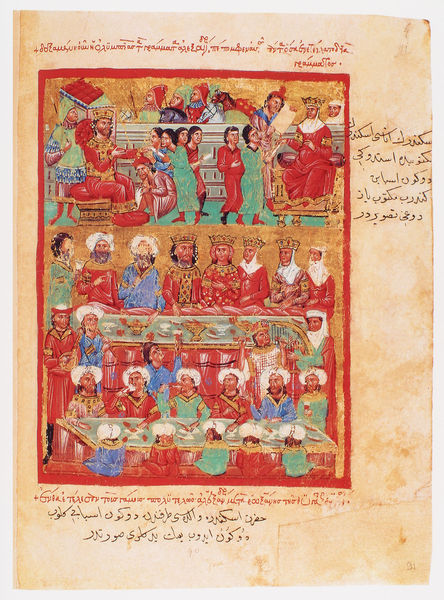
Titel: Der griechische Alexanderroman
Institution: Venedig, Hellenic Institute Codex Gr. 5
Schlagwörter: blau, grün, sitzen, tisch, zeichen, haus, rot, malerei, bart, architektur, kragen, rahmen, krone, schrift, papier, könig, essen, tafel, schriftzeichen, buch, druck, text, buchseite, arabisch, mittelalter, könige, abendmahl, turban, handschrift, buchmalerei, abendmal, manuskript